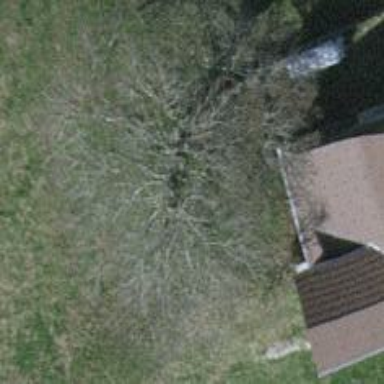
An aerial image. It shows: Single tag "natural: tree."